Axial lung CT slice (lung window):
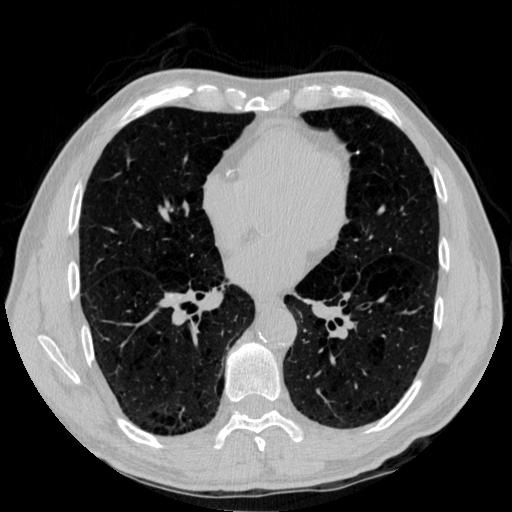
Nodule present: no